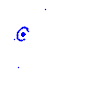
Particle: proton